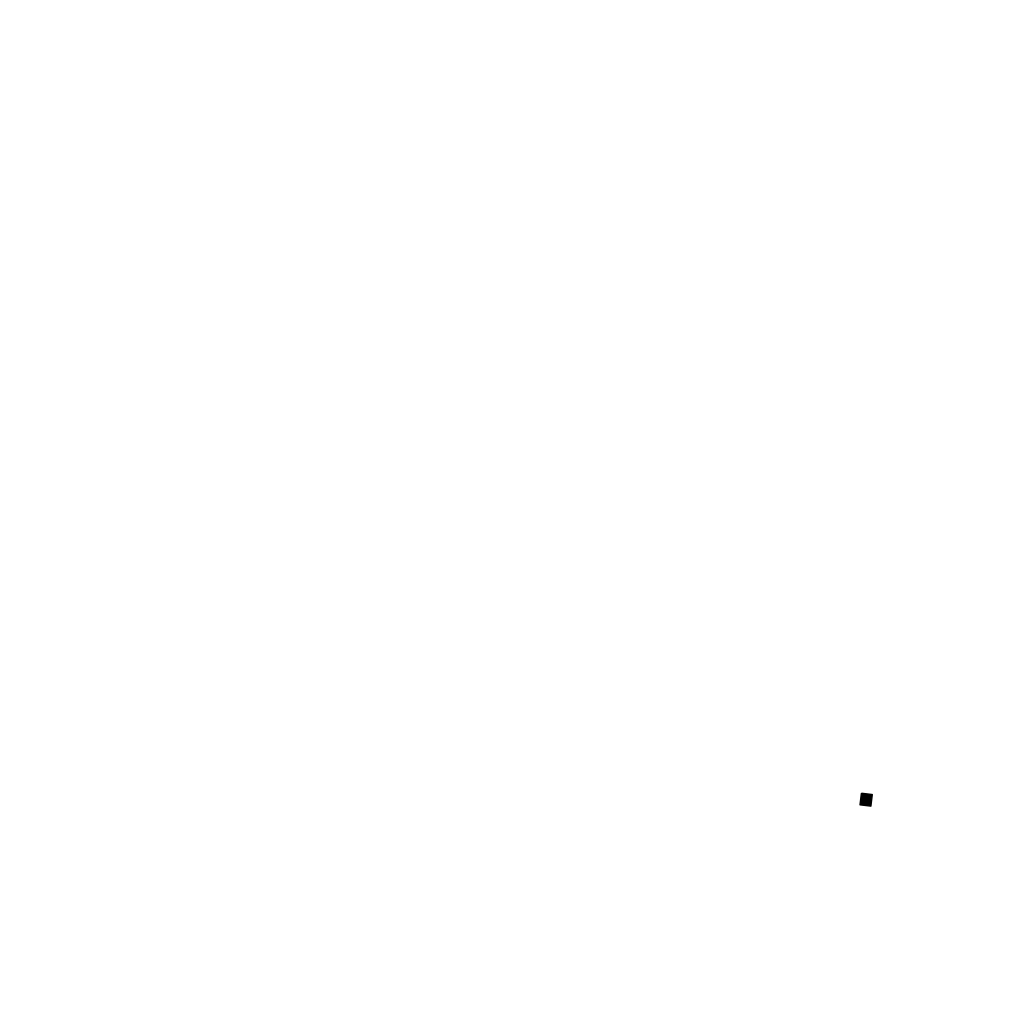
Tags: overhead vector_map, agriculture, recreation, individual_rise, density_1, Building, 1.0 km²